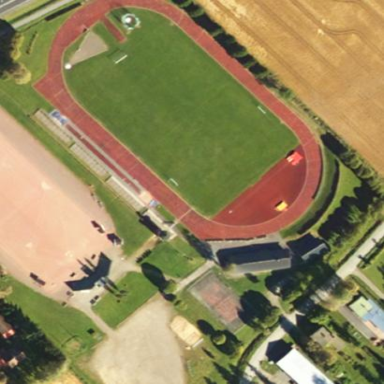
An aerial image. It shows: Soccer pitch for leisureland activities.